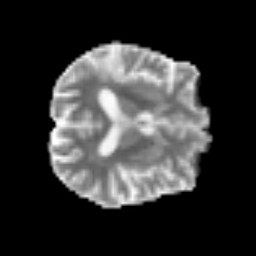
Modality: MD
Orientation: axial
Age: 63
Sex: male
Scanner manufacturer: siemens
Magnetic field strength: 3 T
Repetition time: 3.2 s
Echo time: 0.081 s